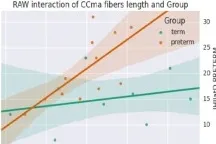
Scatter plot and linear fit between the Ccma fibers and interhemispheric transfer timer.
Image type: chart (chart)